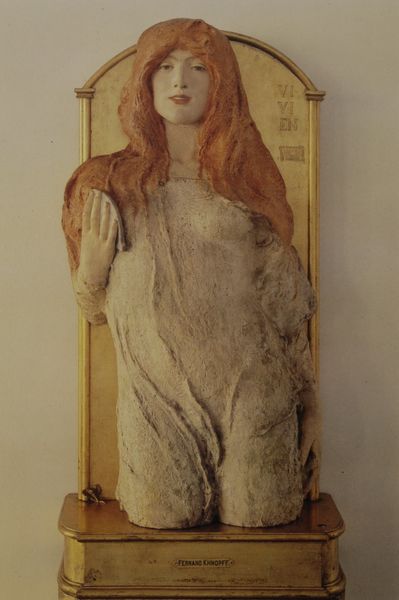
Titel: Vivien, Idylls of The King
Künstler: Fernand Khnopff
Standort: Wien
Institution: Kunsthistorisches Museum
Schlagwörter: hand, haut, körper, nackt, weiß, mädchen, brust, finger, frau, geste, grau, haar, hell, hintergrund, holz, kleid, licht, mund, nase, orange, stuhl, säule, säulen, zeichen, blick, rot, tuch, beige, symbolismus, hemd, jung, arm, augen, falten, gesicht, lang, mensch, rahmen, sockel, stehen, hals, hände, porträt, schlank, figur, gewand, gold, haare, stoff, hübsch, lippen, locke, schön, zart, brunnen, pony, skulptur, statue, beine, lächeln, taille, schrift, liebe, lasziv, lehne, bogen, haltung, giebel, linien, thron, jugendstil, spielen, büste, zahlen, mimik, muse, streifen, glatt, klinger, plastik, plinthe, podest, oberschenkel, klimt, dünn, foto, rothaarig, denkmal, schönheit, torso, jugenstil, stand, altar, verführung, frontalansicht, hüfte, lust, nymphe, rötlich, sinnlich, golden, gips, sünde, fotographie, geliebte, lassziv, sexy, gustav, goldgrund, römisch, ädikula, hnd, quelle, protrait, vivien, polychrom, blattgold, wülste, frauenbüste, gustav klimt, halbbüste, hauchdünn, zahlenm, haare#+brust, ohne beine, gesichtfrontal